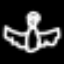
Label: angel